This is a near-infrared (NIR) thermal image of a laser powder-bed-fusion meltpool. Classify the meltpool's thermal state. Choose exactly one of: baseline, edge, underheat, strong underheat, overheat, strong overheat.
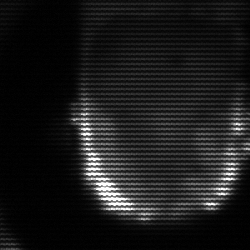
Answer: baseline